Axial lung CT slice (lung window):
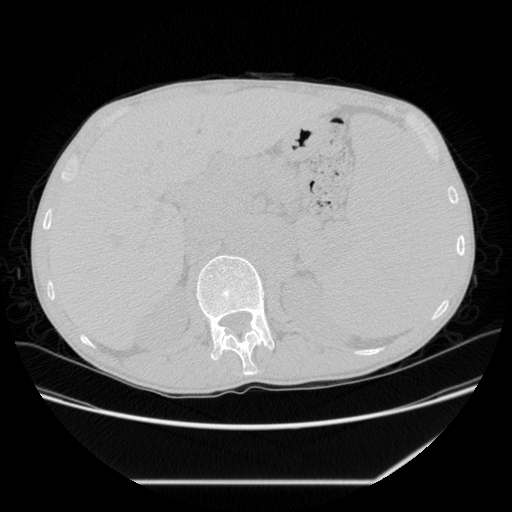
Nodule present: no